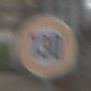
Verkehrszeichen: Geschwindigkeit130
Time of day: Midday
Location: Roofed (Special)
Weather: Overcast
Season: NotSpecified
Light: Natural